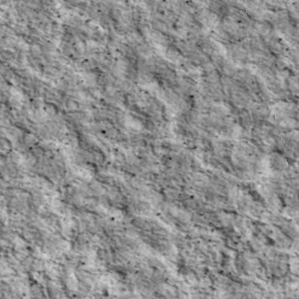
Label: non_frost